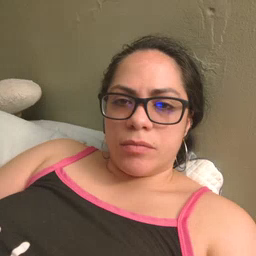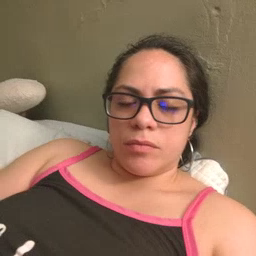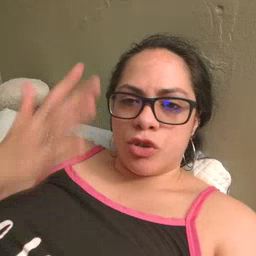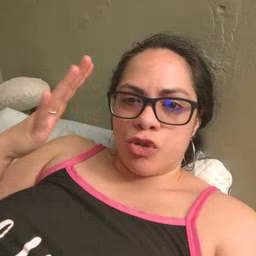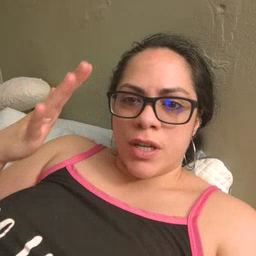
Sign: tree